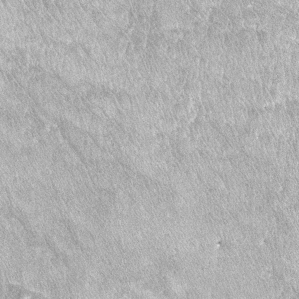
Label: frost